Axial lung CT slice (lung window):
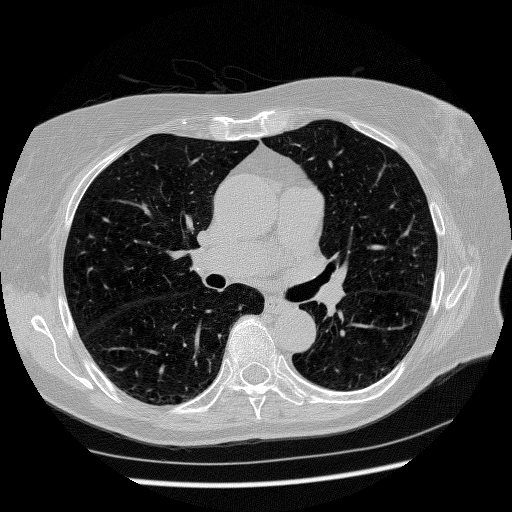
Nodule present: no